Field crop: maize
Growth stage: 2
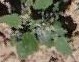
Species: chenopodium